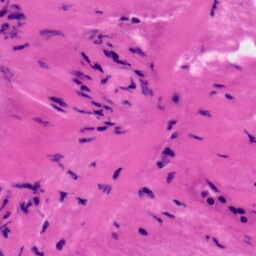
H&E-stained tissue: Tonsil